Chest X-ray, PA view. Patient: 68 years old, sex M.
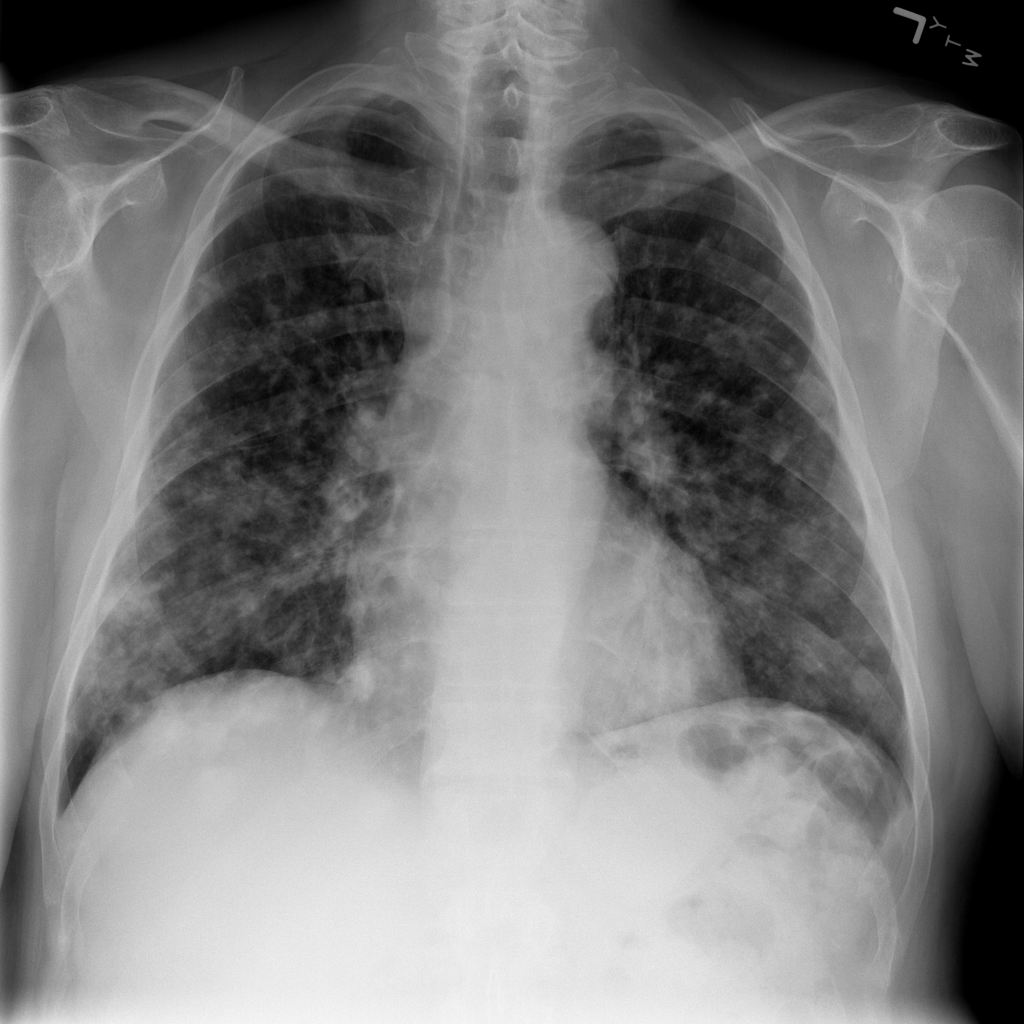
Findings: Emphysema, Mass